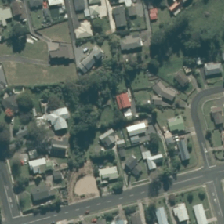
Land cover: urban_parkland